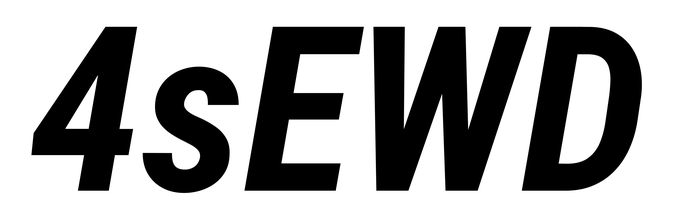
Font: Roboto-Italic_Condensed_Bold_Italic